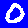
Digit: 0